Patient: sex F, age 58
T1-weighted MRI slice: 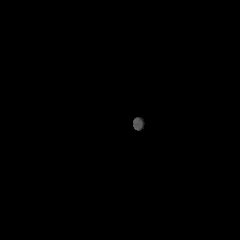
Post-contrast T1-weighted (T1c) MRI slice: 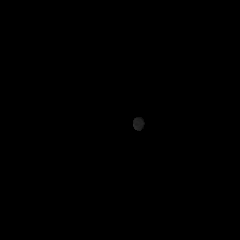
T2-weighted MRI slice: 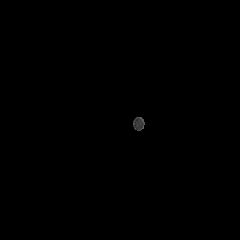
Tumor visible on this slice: no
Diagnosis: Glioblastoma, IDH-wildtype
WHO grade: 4